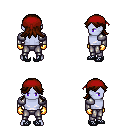
a pixel art fantasy rpg character, male body template, dark elf, purple skin, steel arm armor, metal pants, brown loose hair, red bandana, gold gloves, ghillies, four views (front, back, left, right), 2x2 character sprite sheet, small pixel art, hard edges, no anti-aliasing